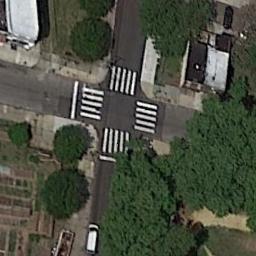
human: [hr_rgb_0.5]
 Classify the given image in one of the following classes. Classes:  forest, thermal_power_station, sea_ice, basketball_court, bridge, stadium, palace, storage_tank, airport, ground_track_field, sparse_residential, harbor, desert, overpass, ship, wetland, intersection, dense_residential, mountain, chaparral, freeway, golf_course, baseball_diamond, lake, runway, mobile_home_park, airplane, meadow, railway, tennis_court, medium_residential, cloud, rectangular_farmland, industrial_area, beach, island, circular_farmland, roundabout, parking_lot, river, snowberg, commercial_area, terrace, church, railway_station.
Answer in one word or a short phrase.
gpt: intersection